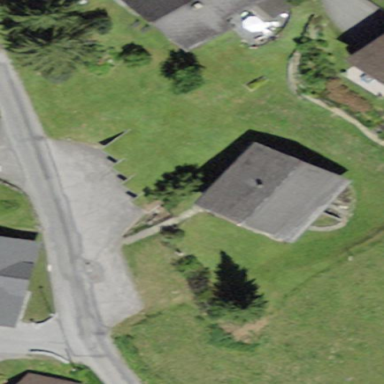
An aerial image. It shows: Guest house building.